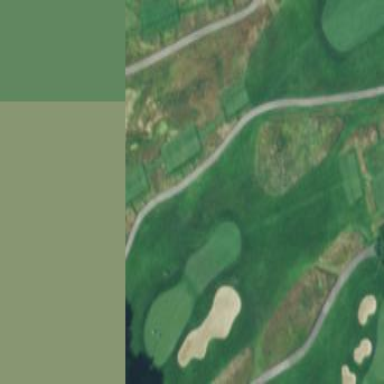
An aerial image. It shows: Golf fairway surrounded by grass.